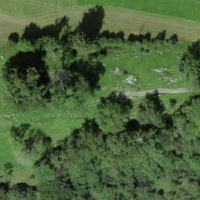
EUNIS habitat code: 24
Species observed at this site:
Cruciata laevipes